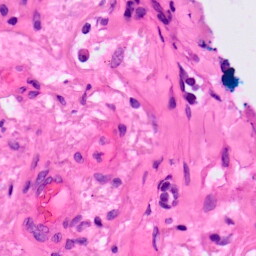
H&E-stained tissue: Lung